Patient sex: M
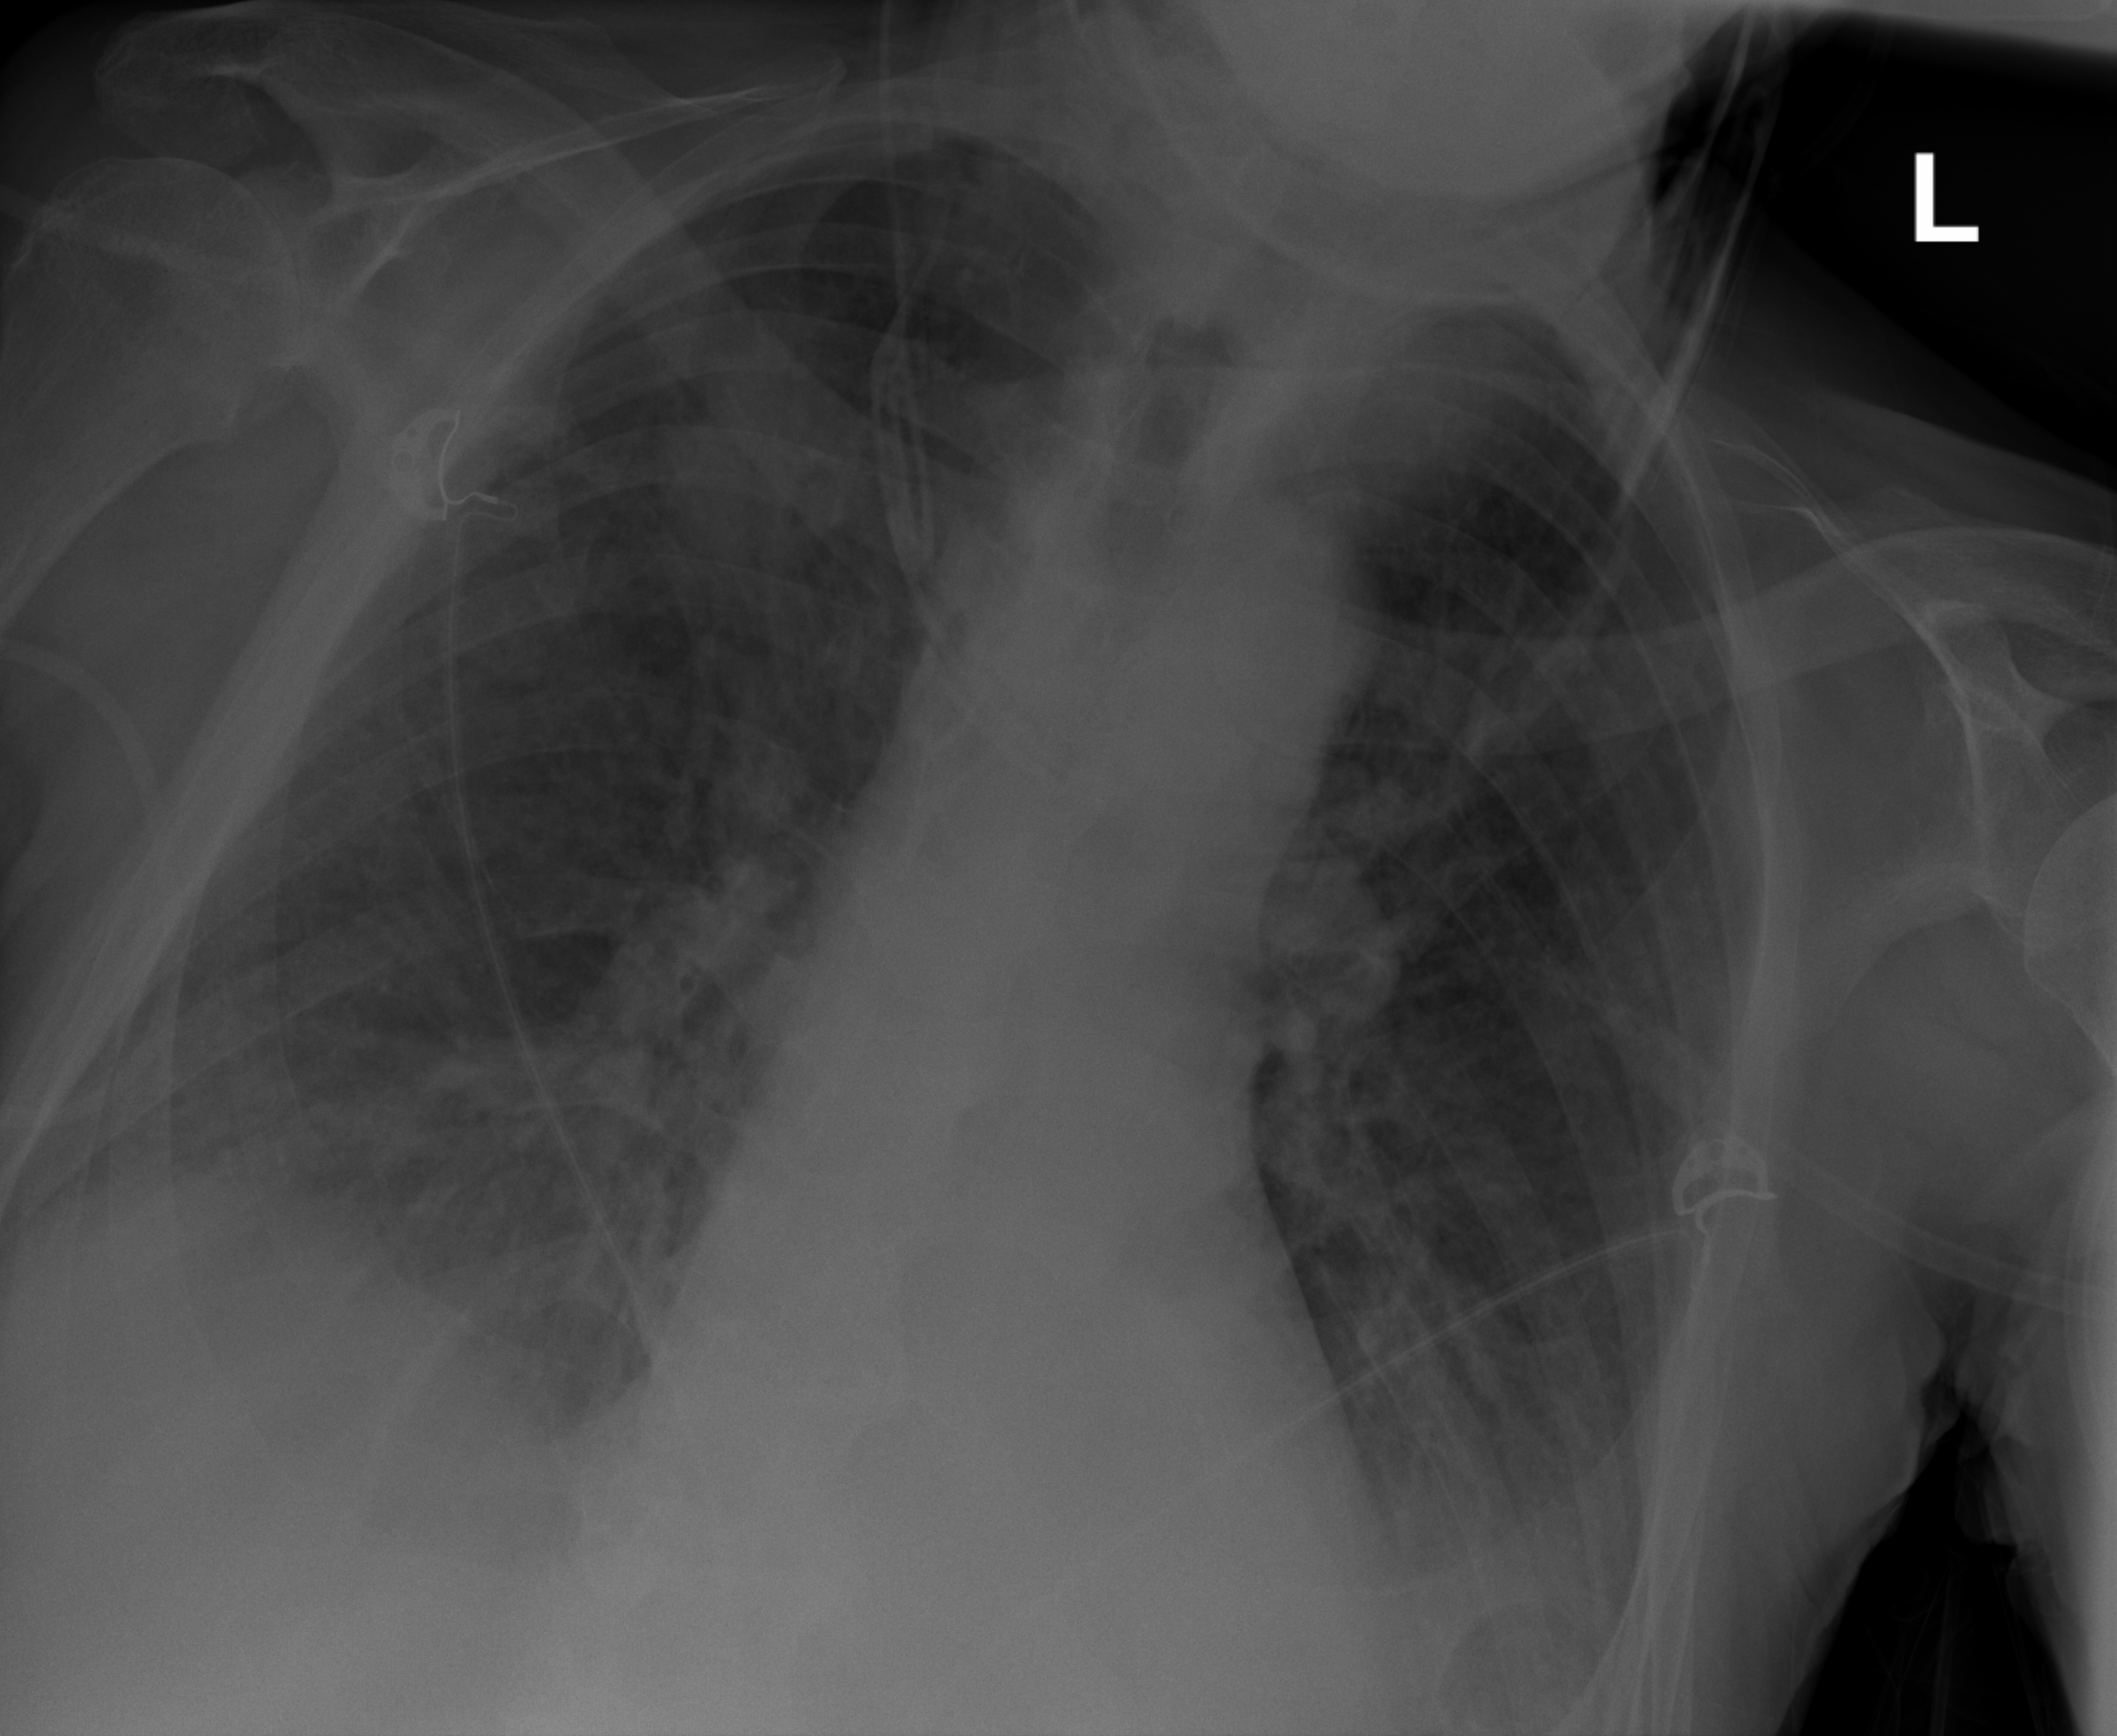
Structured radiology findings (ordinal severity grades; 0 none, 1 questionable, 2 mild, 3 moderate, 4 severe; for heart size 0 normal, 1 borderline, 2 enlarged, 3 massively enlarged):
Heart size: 0
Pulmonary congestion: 2
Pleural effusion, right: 2
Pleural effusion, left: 2
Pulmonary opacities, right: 3
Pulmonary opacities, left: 2
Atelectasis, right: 2
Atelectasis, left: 2